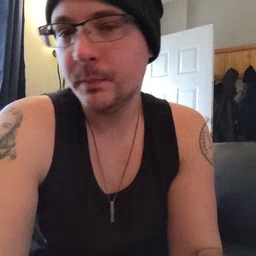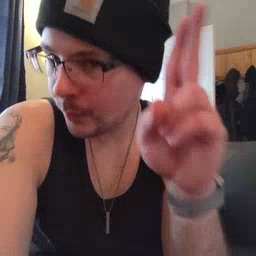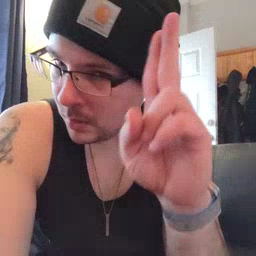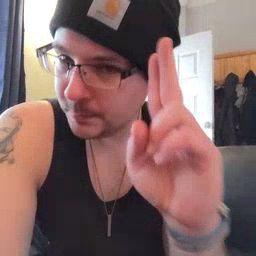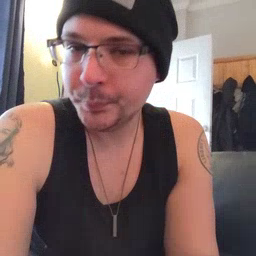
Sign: uncle